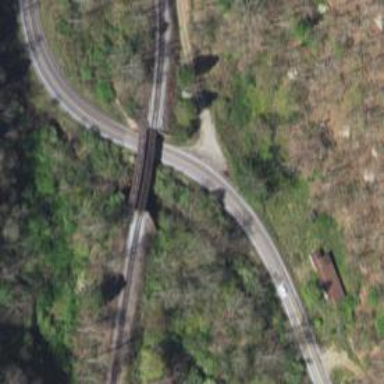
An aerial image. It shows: Bridge over railway line.